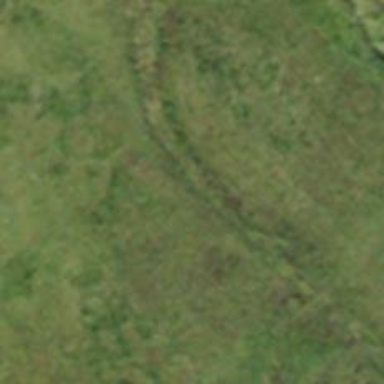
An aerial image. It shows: Ditch in the surroundings.